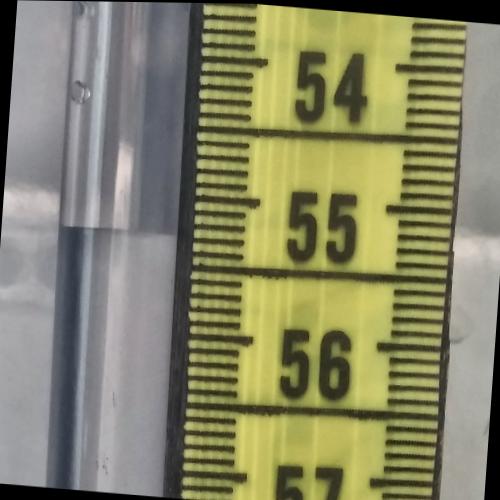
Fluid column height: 55.3 cm